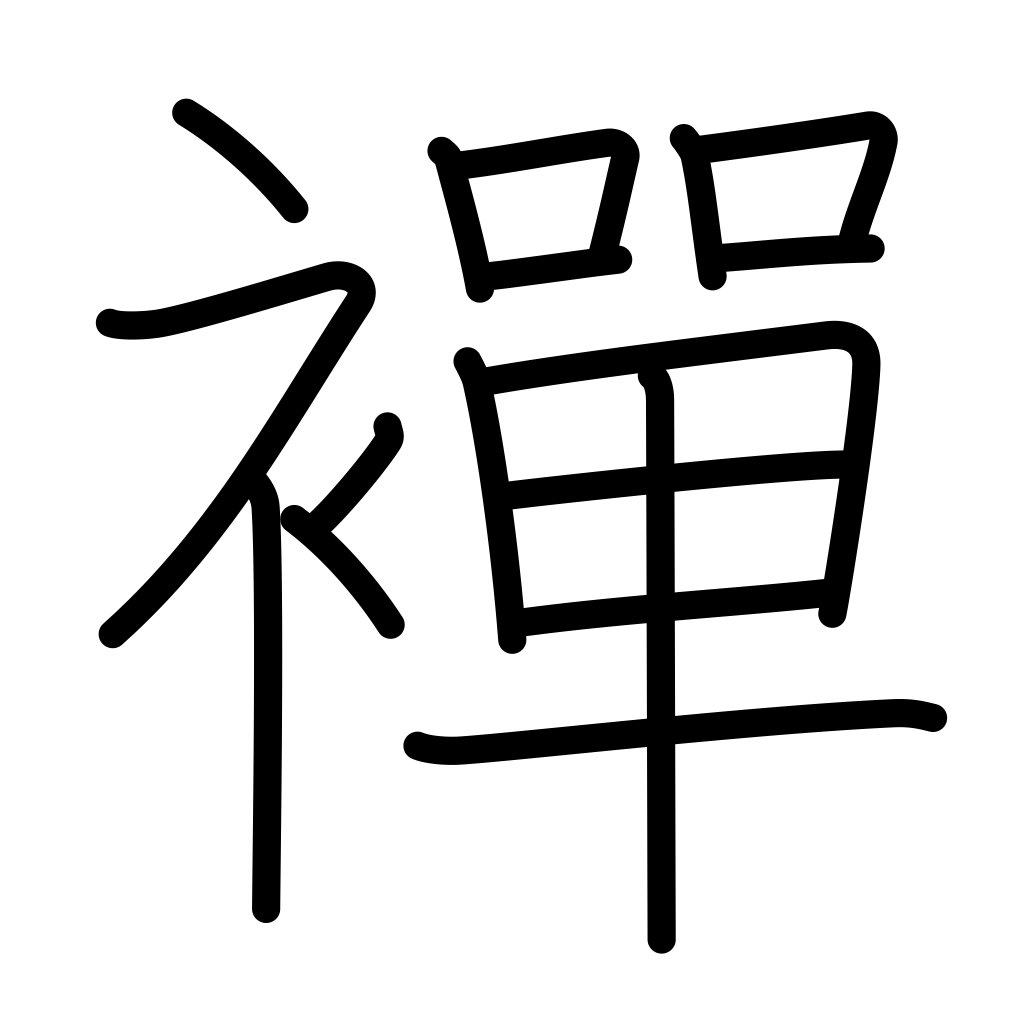
Meaning: thin kimono, undergarment